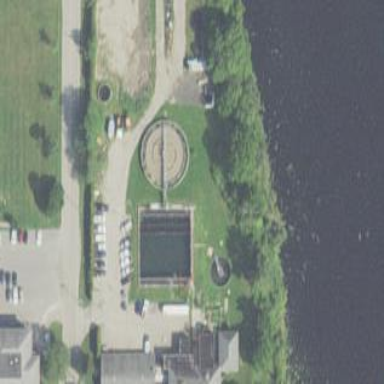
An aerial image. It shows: Wastewater plant.